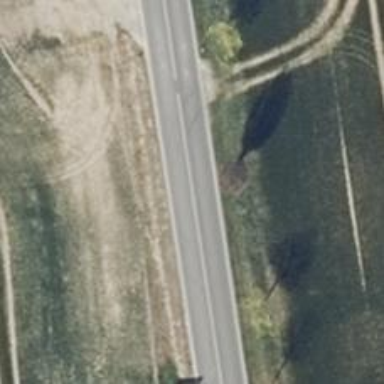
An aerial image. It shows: Secondary road with asphalt surface.